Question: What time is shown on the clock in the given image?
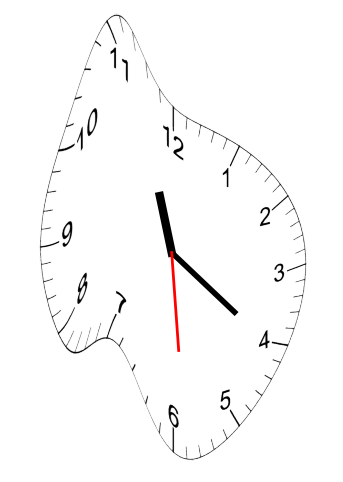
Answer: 11:20:29